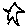
Label: star